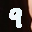
Label: 9